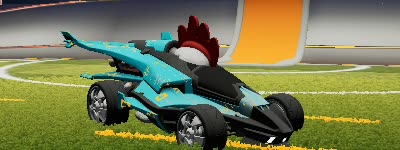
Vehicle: aftershock